Question: I have two date picker components and a JComboBox component with their associated Action Listeners. My problem is this: When I select a date from any of the date pickers, not their associated events are fired but also the event for JComboBox is fired. To add to the surprise, the event for JComboBox is fired first!
On the other hand, when I click on the JComboBox component and select a value, only the JComboBox event is fired and date picker events are not fired, which is just fine. But what is the reason of the situation described in the above paragraph?

To clarify it further, here's the sample output from console. First I click on the first date picker and select a date:
'''
index: -1 null
Combo Box is involved. Surprised?
This is only fired when datePicker1 is involved.
'''
(Yes, I'm surprised!) Then I click on the second date picker and select a date:
'''
index: -1 null
Combo Box is involved. Surprised?
This is only fired when datePicker2 is involved.
'''
(Yes, I'm surprised again!) And finally I click on the combo box and select an item:
'''
index: 1 Last 6 months
Combo Box is involved. Surprised?
'''
No, I'm not surprised by looking at the output above.
Any ideas about why this strange situation happens?
The complete source code:
'''
import java.awt.BorderLayout;
import java.awt.event.ActionEvent;
import java.awt.event.ActionListener;
import java.util.Calendar;
import java.util.Date;
import javax.swing.JComboBox;
import javax.swing.JFrame;
import javax.swing.JLabel;
import net.sourceforge.jdatepicker.JDateComponentFactory;
import net.sourceforge.jdatepicker.impl.JDatePickerImpl;
import net.sourceforge.jdatepicker.impl.UtilCalendarModel;
import org.jdesktop.swingx.JXDatePicker;
public class DatePickerDemo {
private static boolean isDateRangeConsistent(UtilCalendarModel m1, UtilCalendarModel m2) {
return m1.getValue().compareTo(m2.getValue()) <= 0 ? true : false;
}
private static void createAndShowGUI() {
//Create and set up the window.
JFrame frame = new JFrame("DatePickerDemo");
frame.setDefaultCloseOperation(JFrame.EXIT_ON_CLOSE);
final JLabel label1 = new JLabel();
label1.setText("Choose Range (Start - End): ");
String[] fixedRanges = {"Last 3 months", "Last 6 months", "Last 12 months"};
final JComboBox<String> fixedRangesComboBox = new JComboBox<String>(fixedRanges);
fixedRangesComboBox.setSelectedIndex(-1);
final JDatePickerImpl datePicker1 = (JDatePickerImpl) JDateComponentFactory.createJDatePicker();
datePicker1.getModel().setSelected(true);
final JDatePickerImpl datePicker2 = (JDatePickerImpl) JDateComponentFactory.createJDatePicker();
datePicker2.getModel().setSelected(true);
datePicker1.addActionListener(new ActionListener() {
public void actionPerformed(ActionEvent e) {
// Start date cannot be after end date!
if ( ! isDateRangeConsistent((UtilCalendarModel) datePicker1.getModel(),
(UtilCalendarModel) datePicker2.getModel())) {
((UtilCalendarModel) datePicker1.getModel())
.setValue(((UtilCalendarModel) datePicker2.getModel()).getValue());
}
//if the date range is changed by date picker, the fixed combo box becomes irrelevant
fixedRangesComboBox.setSelectedIndex(-1);
int rangeDaysStart = datePicker1.getModel().getDay();
int rangeMonthsStart = 1 + datePicker1.getModel().getMonth();
int rangeYearsStart = datePicker1.getModel().getYear();
label1.setText("Choose Range (Start - End): " + rangeDaysStart
+ "/" + rangeMonthsStart + "/" + rangeYearsStart);
System.out.println("This is only fired when datePicker1 is involved.");
}
});
datePicker2.addActionListener(new ActionListener() {
public void actionPerformed(ActionEvent e) {
// End date cannot be before start date!
if ( ! isDateRangeConsistent((UtilCalendarModel) datePicker1.getModel(),
(UtilCalendarModel) datePicker2.getModel())) {
((UtilCalendarModel) datePicker2.getModel())
.setValue(((UtilCalendarModel) datePicker1.getModel()).getValue());
}
//if the date range is changed by date picker, the fixed combo box becomes irrelevant
fixedRangesComboBox.setSelectedIndex(-1);
int rangeDaysStart = datePicker2.getModel().getDay();
int rangeMonthsStart = 1 + datePicker2.getModel().getMonth();
int rangeYearsStart = datePicker2.getModel().getYear();
label1.setText("Choose Range (Start - End): " + rangeDaysStart
+ "/" + rangeMonthsStart + "/" + rangeYearsStart);
System.out.println("This is only fired when datePicker2 is involved.");
}
});
fixedRangesComboBox.addActionListener(new ActionListener() {
public void actionPerformed(ActionEvent e) {
System.out.println("index: " + fixedRangesComboBox.getSelectedIndex() + " "
+ fixedRangesComboBox.getSelectedItem());
System.out.println("Combo Box is involved. Surprised?");
}
});
frame.getContentPane().add(label1, BorderLayout.NORTH);
frame.getContentPane().add(datePicker1, BorderLayout.CENTER);
frame.getContentPane().add(datePicker2, BorderLayout.EAST);
frame.getContentPane().add(fixedRangesComboBox, BorderLayout.PAGE_END);
//Display the window.
frame.pack();
frame.setVisible(true);
}
public static void main(String[] args) {
//Schedule a job for the event-dispatching thread:
//creating and showing this application's GUI.
javax.swing.SwingUtilities.invokeLater(new Runnable() {
public void run() {
createAndShowGUI();
}
});
}
}
'''
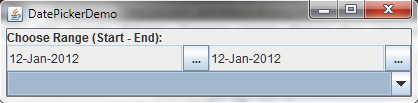
Answer: You should remove 'fixedRangesComboBox.setSelectedIndex(-1);' from the two 'ActionListener' anonymous classes :)